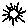
Label: sun